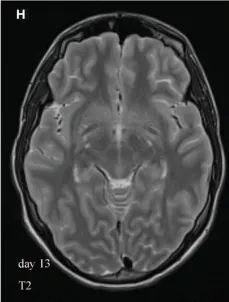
Magnetic resonance imaging (MRI) of the spinal cord during course of illness. MRI showed a longitudinally extensive transverse myelitis (LETM) of the cervical and thoracic spinal cord. In the beginning, the abnormal T2-weighted intramedullary signal hyperintensity appeared filigree, extended over more than seven vertebral segments and was most prominent in the anterior gray substance. Brain MRI was unremarkable (H,I).
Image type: radiology (mri)